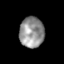
Tissue: skin
Cell type: Epithelial cells
Senescence score: 0.2792
Nuclear area (px): 737
Mean DAPI intensity: 146.745